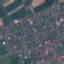
Label: Residential